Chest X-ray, PA view. Patient: 14 years old, sex F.
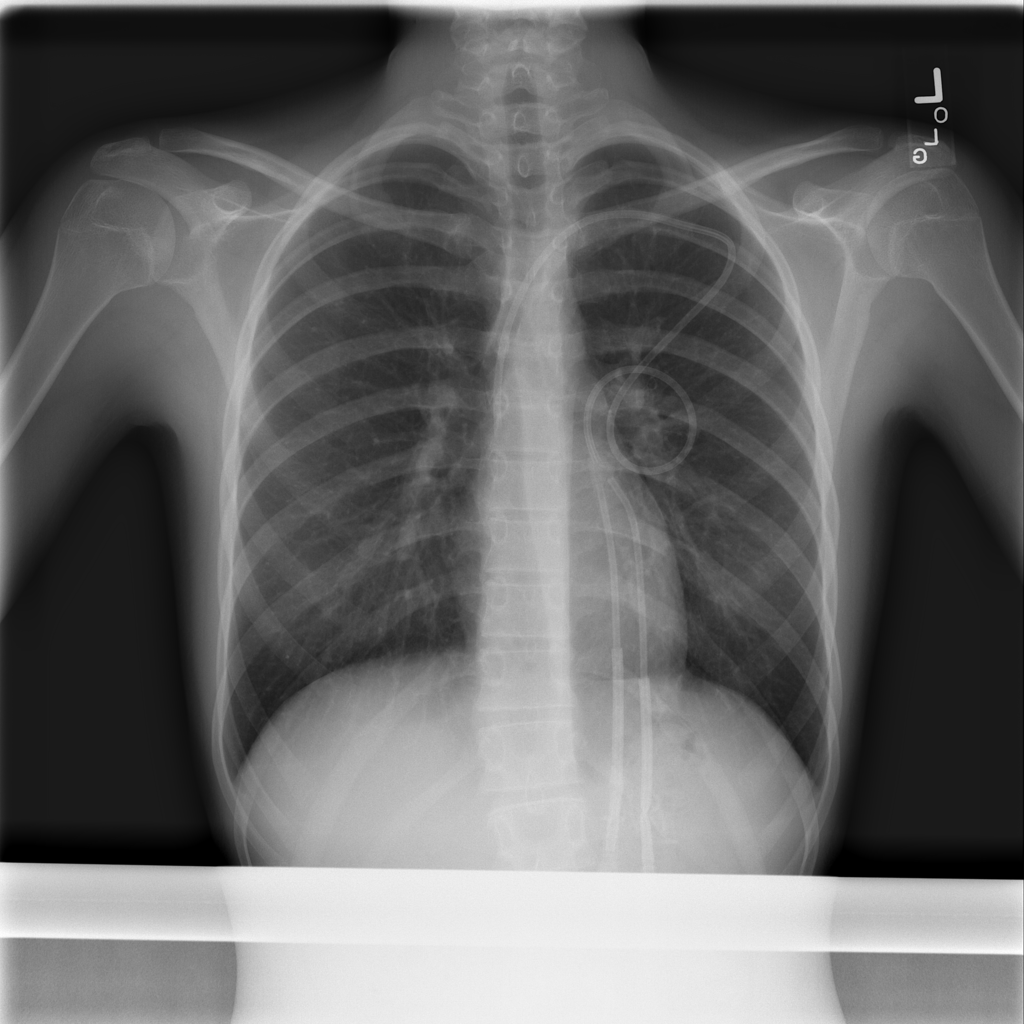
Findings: No Finding